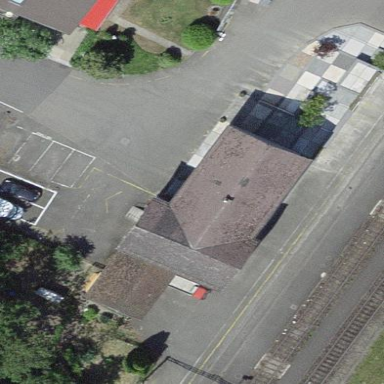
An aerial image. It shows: Train station building.